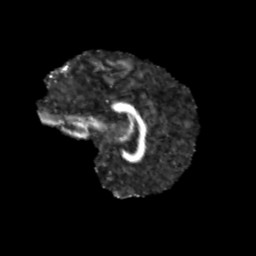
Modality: FA
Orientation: sagittal
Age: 13
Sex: female
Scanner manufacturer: siemens
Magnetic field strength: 3 T
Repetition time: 3.8 s
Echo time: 0.07 s